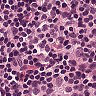
Metastatic tissue present: no